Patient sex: M
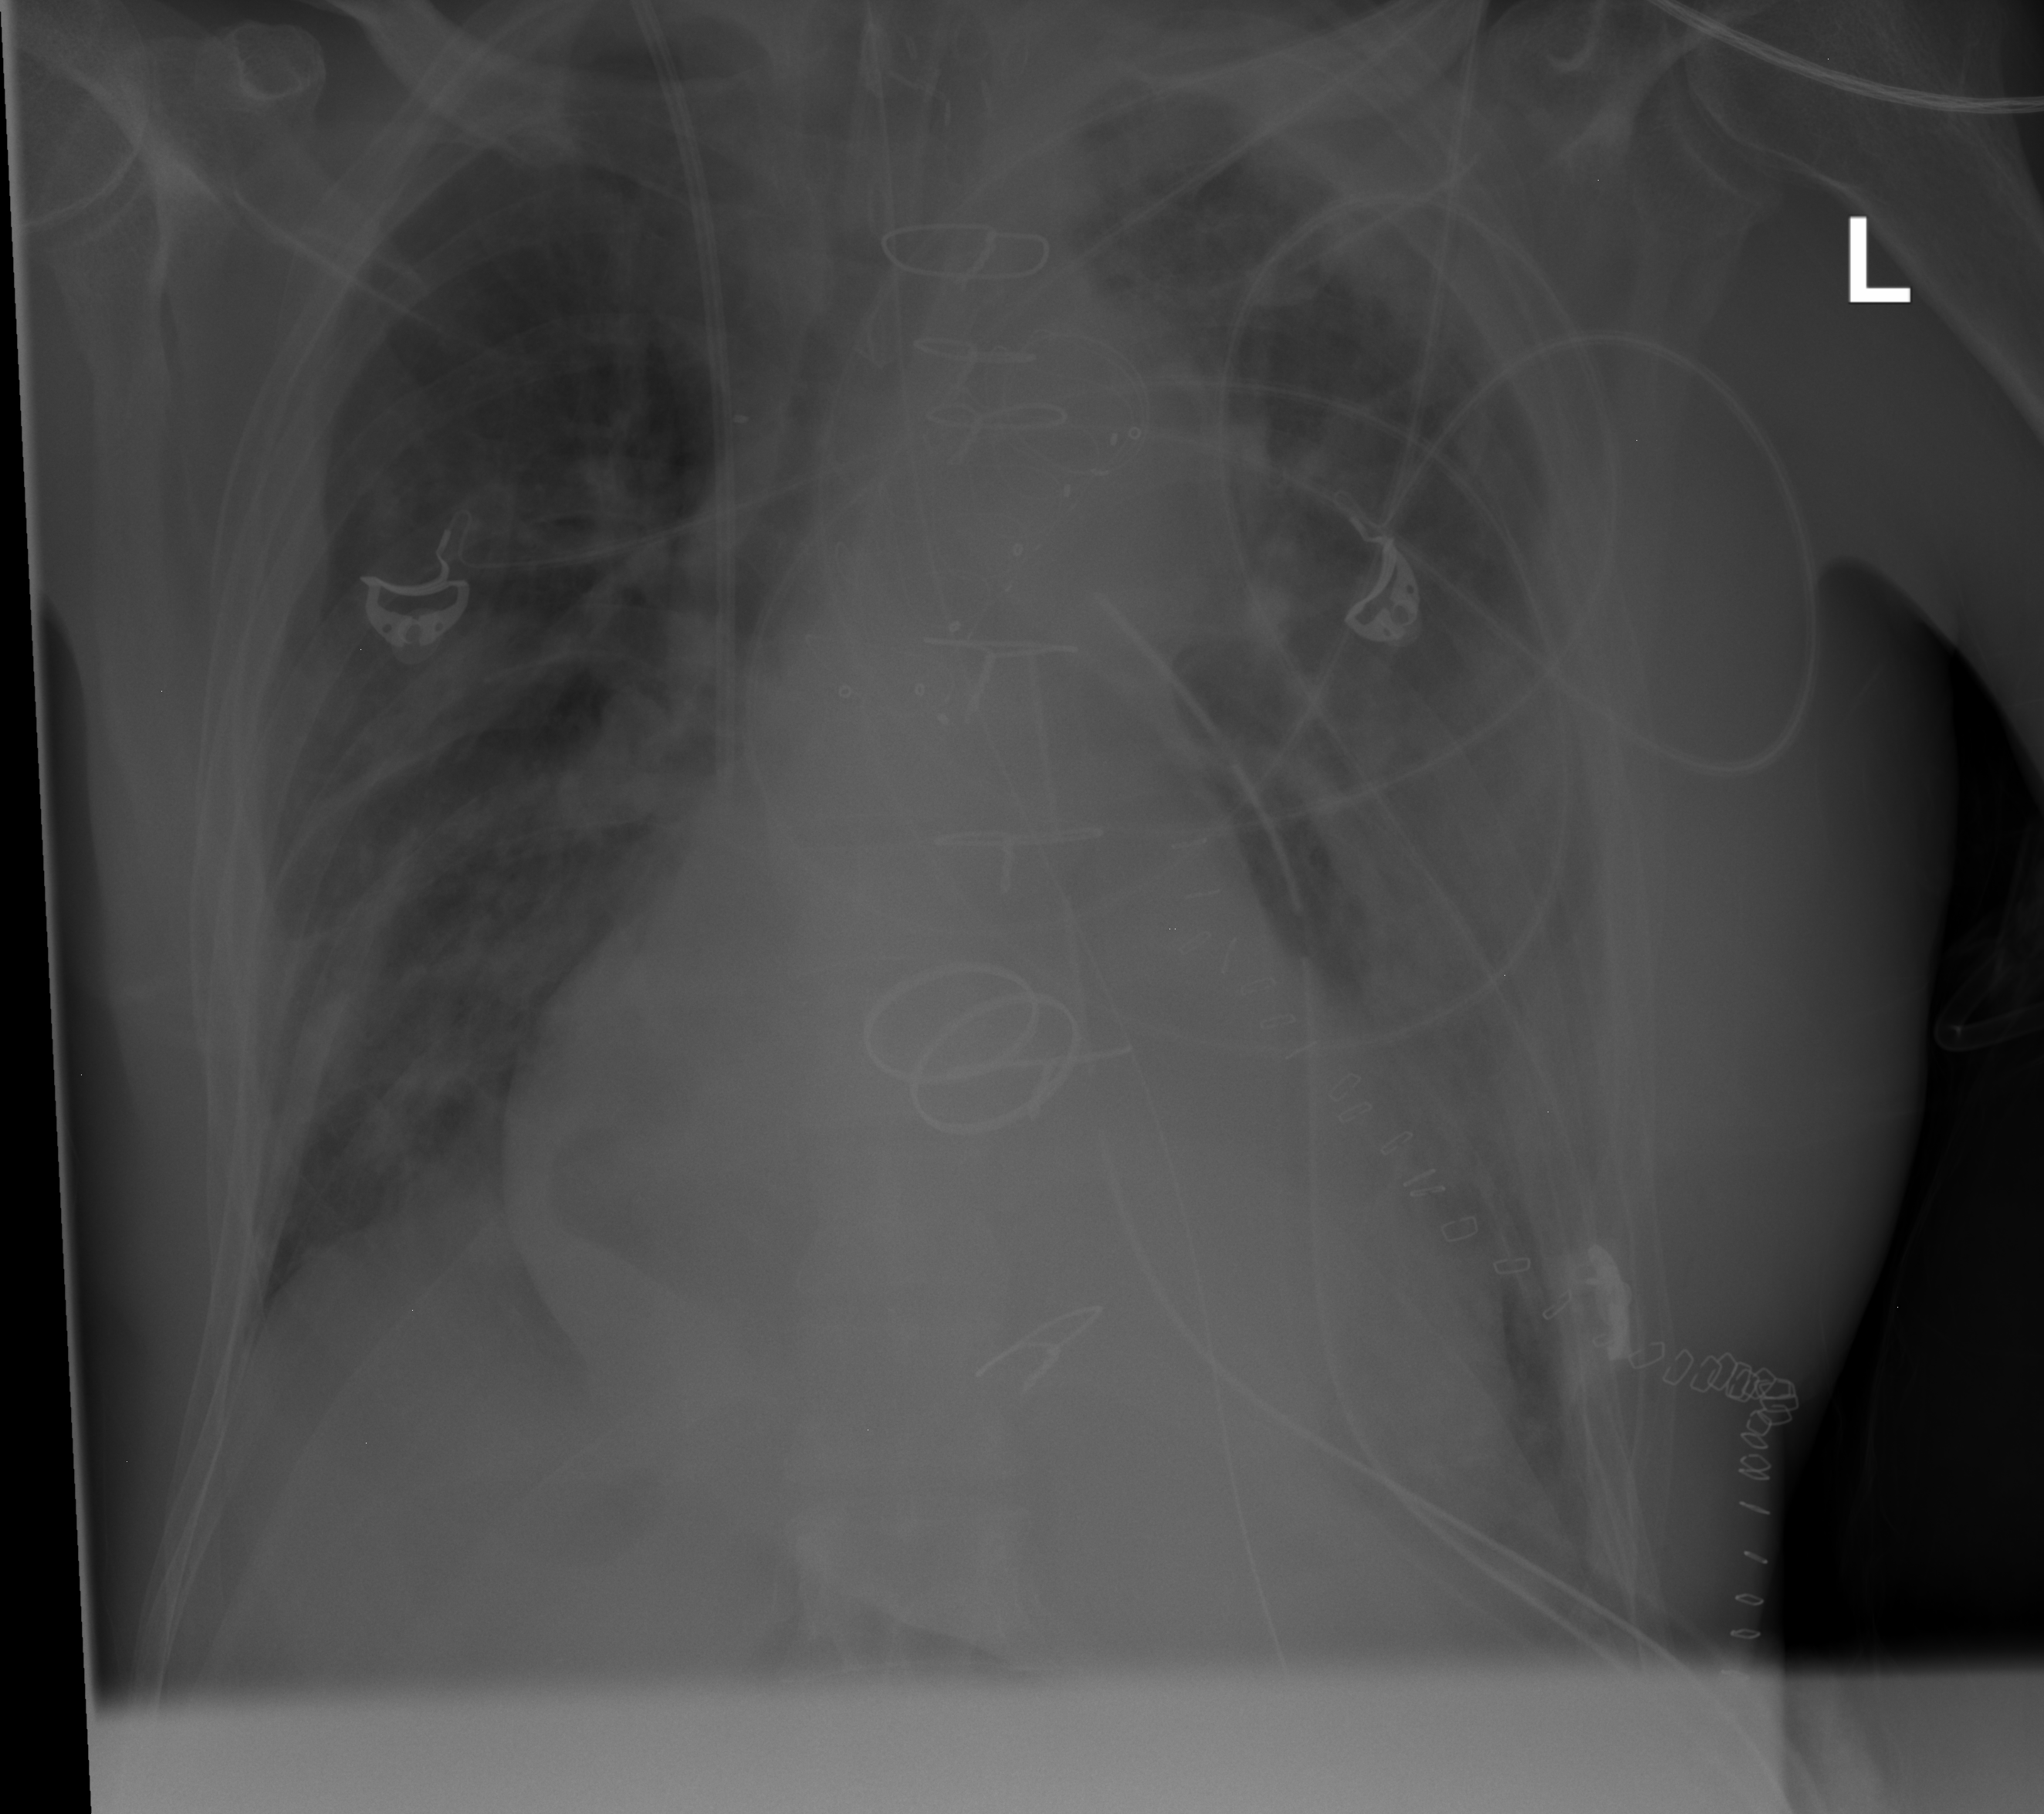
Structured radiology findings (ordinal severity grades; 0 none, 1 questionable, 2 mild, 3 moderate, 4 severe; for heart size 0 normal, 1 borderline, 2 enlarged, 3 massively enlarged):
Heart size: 2
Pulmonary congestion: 2
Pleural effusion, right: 2
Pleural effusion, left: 2
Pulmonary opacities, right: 2
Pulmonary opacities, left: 3
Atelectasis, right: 2
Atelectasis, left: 3